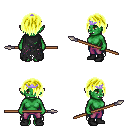
a pixel art fantasy rpg character, female body template, orc, green skin, black tattered cape, magenta pants, gold bangs hairstyle, purple tiara, black shoes, spear, four views (front, back, left, right), 2x2 character sprite sheet, small pixel art, hard edges, no anti-aliasing